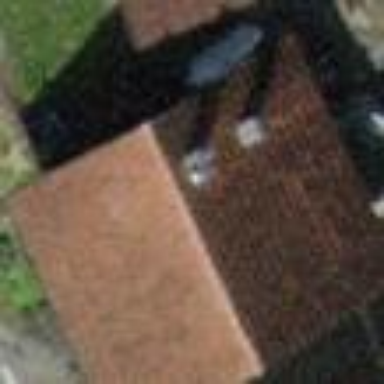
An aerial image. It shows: Hut.